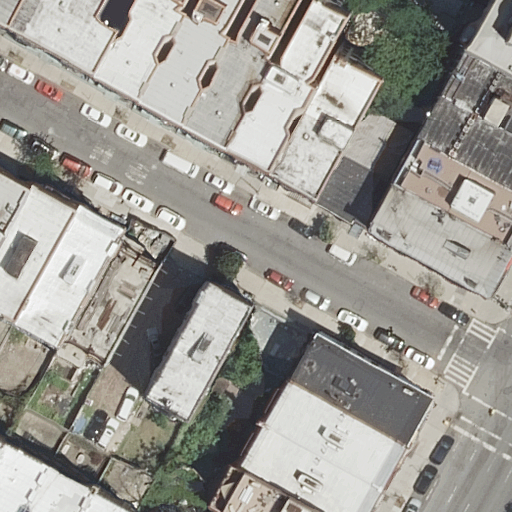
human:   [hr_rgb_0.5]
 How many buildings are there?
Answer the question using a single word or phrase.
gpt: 26

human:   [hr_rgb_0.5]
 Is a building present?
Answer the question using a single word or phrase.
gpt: yes

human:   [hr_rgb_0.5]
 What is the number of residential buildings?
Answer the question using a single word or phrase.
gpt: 26

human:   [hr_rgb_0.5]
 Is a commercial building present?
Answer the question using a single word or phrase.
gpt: no

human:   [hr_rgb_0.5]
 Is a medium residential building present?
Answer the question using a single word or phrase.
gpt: yes

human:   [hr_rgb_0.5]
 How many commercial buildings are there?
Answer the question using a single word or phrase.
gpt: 0

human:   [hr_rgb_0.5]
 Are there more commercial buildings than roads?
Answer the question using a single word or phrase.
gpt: no

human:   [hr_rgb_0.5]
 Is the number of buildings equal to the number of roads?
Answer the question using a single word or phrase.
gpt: no

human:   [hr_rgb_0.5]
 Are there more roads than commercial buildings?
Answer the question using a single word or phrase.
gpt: yes

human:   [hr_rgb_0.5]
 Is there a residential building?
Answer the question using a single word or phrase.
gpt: yes

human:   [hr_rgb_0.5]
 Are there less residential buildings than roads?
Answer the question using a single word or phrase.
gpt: no

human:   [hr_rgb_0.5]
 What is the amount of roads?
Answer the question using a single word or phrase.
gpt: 7

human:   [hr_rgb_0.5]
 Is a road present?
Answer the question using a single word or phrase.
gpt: yes

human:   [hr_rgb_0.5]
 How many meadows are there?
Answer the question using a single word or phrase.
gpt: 0

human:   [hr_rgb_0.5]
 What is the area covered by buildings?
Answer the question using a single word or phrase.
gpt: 5170m2

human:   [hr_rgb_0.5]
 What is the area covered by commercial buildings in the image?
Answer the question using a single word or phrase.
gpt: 0m2

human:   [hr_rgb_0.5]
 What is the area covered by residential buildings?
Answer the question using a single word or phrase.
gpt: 5170m2

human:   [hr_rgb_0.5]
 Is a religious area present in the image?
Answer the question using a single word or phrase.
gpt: no

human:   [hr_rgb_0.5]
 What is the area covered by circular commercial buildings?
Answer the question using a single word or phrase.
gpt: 0m2

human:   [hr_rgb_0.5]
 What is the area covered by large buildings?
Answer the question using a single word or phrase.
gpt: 557m2

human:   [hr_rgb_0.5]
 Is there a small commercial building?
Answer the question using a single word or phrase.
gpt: no

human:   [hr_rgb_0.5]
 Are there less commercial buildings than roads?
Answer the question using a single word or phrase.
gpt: yes

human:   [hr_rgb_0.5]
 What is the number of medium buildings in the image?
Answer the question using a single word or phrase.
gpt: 17

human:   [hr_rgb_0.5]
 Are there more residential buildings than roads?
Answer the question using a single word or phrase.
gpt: yes

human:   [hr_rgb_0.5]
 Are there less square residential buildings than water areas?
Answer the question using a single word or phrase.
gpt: no

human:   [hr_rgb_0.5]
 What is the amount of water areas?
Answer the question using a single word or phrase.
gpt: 0

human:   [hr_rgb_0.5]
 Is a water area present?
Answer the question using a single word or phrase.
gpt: no

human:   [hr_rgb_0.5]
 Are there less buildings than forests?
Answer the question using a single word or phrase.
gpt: no

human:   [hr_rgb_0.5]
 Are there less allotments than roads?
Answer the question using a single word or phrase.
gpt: yes

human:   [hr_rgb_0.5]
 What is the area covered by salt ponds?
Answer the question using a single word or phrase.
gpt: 0m2

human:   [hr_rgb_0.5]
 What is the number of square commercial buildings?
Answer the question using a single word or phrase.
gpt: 0

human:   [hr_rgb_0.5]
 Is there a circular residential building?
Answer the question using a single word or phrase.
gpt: no

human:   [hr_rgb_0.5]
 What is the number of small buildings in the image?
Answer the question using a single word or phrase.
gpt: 8

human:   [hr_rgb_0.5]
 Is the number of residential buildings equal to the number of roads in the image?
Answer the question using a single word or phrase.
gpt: no

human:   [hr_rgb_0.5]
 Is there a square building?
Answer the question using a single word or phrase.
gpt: no

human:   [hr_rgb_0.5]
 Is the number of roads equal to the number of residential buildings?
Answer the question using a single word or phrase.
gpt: no

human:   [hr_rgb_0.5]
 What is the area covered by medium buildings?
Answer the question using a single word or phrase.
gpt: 4270m2

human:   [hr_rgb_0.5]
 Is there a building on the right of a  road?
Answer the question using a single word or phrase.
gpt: yes

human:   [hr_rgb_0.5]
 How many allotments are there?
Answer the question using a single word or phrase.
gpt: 0

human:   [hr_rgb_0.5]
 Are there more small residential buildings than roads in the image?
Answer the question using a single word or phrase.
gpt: yes

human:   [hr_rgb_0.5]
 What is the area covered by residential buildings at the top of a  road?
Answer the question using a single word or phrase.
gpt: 4304m2

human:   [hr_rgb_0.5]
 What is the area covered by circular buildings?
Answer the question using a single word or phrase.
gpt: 0m2

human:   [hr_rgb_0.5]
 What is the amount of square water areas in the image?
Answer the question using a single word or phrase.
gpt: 0

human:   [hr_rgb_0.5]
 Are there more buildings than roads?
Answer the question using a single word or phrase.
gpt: yes

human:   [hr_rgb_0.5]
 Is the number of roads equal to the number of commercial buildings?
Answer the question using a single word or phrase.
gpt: no

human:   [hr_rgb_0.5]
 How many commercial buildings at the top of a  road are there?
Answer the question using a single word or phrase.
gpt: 0

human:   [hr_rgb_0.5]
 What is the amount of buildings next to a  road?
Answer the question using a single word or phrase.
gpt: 26

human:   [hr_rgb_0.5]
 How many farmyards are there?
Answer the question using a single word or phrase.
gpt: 0

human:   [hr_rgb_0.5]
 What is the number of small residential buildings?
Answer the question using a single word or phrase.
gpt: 8

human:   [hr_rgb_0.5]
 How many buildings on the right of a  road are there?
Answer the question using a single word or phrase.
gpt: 9

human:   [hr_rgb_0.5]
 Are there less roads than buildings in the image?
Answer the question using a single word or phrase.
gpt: yes

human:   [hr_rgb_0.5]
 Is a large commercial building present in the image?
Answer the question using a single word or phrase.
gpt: no

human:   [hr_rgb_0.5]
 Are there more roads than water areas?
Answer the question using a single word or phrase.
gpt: yes

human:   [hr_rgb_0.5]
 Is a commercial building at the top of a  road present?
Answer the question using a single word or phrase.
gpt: no

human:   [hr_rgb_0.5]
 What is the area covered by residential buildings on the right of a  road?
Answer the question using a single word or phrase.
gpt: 2429m2

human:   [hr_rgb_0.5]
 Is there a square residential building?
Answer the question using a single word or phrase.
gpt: no

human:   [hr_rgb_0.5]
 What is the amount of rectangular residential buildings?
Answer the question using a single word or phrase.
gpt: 19

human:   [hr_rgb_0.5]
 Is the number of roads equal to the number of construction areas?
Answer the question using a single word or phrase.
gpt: no

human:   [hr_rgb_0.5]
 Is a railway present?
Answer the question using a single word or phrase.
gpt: no

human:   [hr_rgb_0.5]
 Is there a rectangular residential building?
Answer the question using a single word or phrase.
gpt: yes

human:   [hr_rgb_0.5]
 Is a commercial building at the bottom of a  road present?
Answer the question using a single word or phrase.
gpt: no

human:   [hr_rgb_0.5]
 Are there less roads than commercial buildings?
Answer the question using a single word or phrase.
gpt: no

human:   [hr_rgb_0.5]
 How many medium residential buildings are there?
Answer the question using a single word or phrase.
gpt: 17

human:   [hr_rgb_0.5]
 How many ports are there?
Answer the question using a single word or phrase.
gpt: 0